二年级 · 算术
书店正在进行“满 100 元减 20 元”的优惠活动。

连环画 故事书 绘画书 科技书

6 元 18 元 8 元 $\quad$ 元

(1) 科技书的价格比故事书多 25 元, 一本科技书多少钱?

(2) 买 7 本绘画书和一本科技书，能节省 20 元钱吗?

（3）小明买了 4 本连环画和一本故事书, 一共需要多少钱?

(4) 请你提出一个数学问题, 并解答。
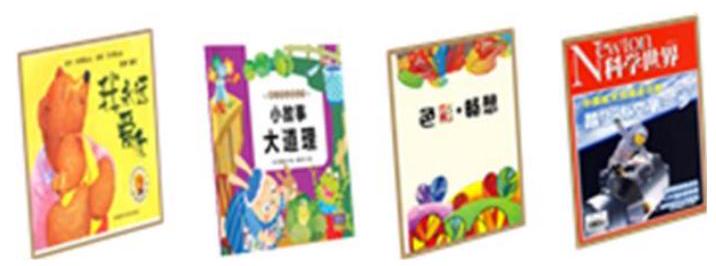
答案: （1） 43 元

(2) 不能

(3) 42 元

(4) 买一本连环画和一本故事书, 一共需要多少钱?

24 元

【分析】（1）用故事书的价格加 25 元即可;

（2）算出 7 本绘画书和一本科技书需要多少钱, 满 100 就能节省 20 元;

(3) 用 4 本连环画的钱加一本故事书的钱即可;

(4) 结合题意, 答案不唯一, 合理即可。

【详解】 (1) $18+25=43$ （元）

答: 一本科技书 43 元钱。

(2) $7 \times 8+43$

$=56+43$

$=99($ 元 $)$

$99<100$, 不能优惠。

答: 不能节省 20 元钱。

(3) $4 \times 6+18$

$=24+18$

$=42($ 元 $)$

答: 一共需要 42 元钱。

(4) 买一本连环画和一本故事书, 一共需要多少钱?

$6+18=24($ 元 $)$

答: 一共需要 24 元钱。

【点睛】熟练掌握乘法的意义和计算是解题关键。